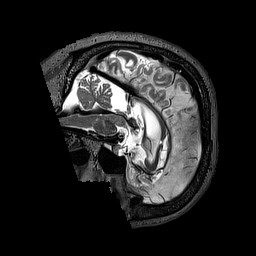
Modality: T2w
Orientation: sagittal
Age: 66
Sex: female
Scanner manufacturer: siemens
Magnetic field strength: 3 T
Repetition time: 3.2 s
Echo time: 0.567 s